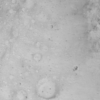
Label: not_dusty